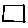
Label: square